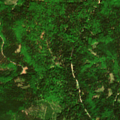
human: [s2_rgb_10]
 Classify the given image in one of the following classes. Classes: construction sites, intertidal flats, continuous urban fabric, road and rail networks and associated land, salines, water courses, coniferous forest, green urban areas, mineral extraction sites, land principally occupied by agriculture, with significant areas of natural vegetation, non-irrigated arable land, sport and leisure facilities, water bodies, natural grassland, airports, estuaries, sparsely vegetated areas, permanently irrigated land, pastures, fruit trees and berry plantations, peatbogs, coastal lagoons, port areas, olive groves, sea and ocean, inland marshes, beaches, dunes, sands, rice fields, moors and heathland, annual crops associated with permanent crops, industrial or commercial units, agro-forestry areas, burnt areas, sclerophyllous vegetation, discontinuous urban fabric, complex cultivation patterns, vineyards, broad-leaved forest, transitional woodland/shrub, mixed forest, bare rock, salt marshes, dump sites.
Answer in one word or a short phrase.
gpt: coniferous forest, mixed forest